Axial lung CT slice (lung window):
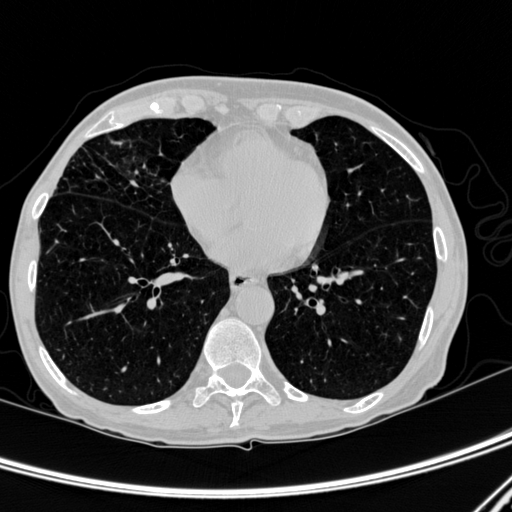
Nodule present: no